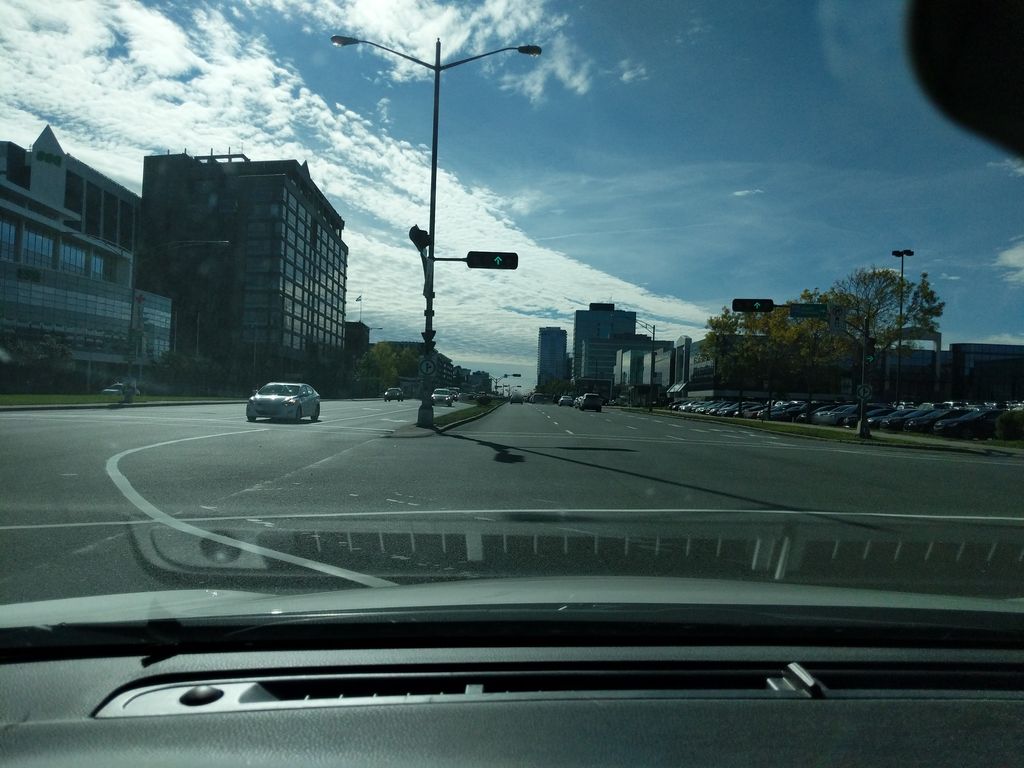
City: quebec_city